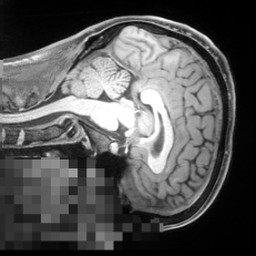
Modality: T1w
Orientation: sagittal
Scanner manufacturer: siemens
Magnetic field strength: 3 T
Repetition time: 2.55 s